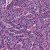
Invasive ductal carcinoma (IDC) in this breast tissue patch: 1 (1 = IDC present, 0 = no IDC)